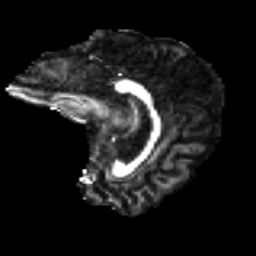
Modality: FA
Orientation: sagittal
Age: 47
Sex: female
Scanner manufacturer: ge
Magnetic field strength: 3 T
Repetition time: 7.8 s
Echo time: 0.0606 s